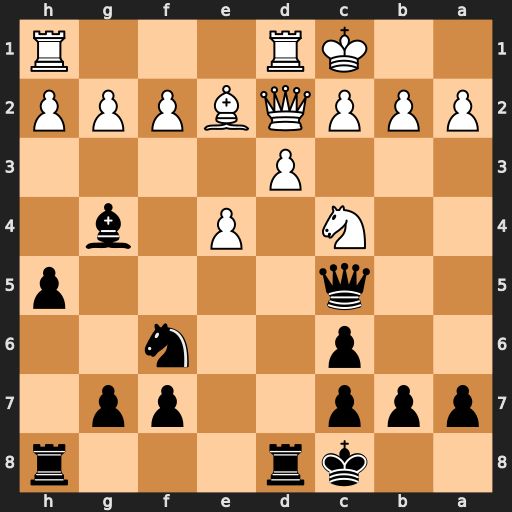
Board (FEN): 2kr3r/ppp2pp1/2p2n2/2q4p/2N1P1b1/3P4/PPPQBPPP/2KR3R
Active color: b
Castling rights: -
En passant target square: -
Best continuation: Nxe4 Bxg4+ hxg4 Qe3 Qxe3+ fxe3 Nf2